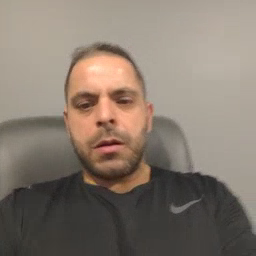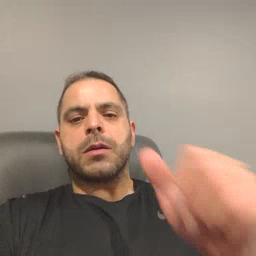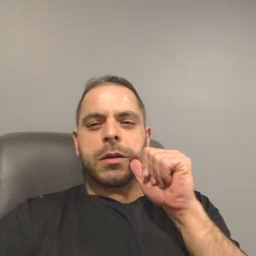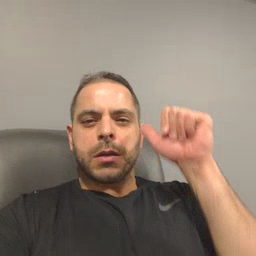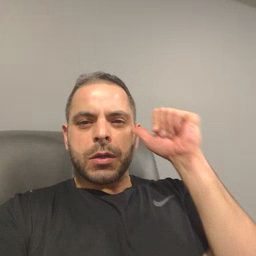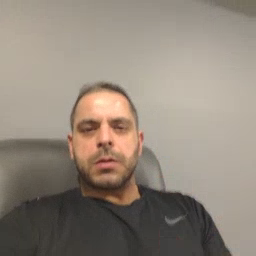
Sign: yesterday